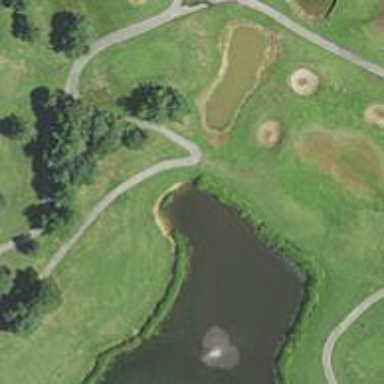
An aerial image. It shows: Service road used as golf cart path.